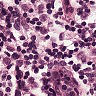
Metastatic tissue present: no